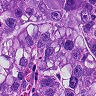
Metastatic tissue present: yes